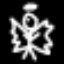
Label: angel